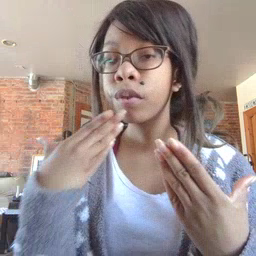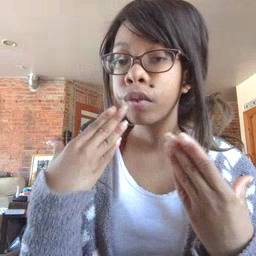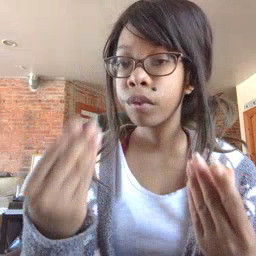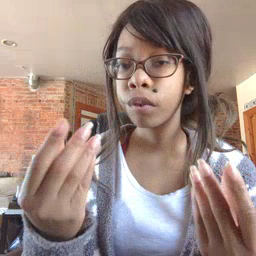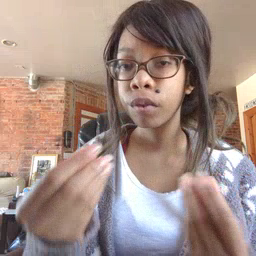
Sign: wet